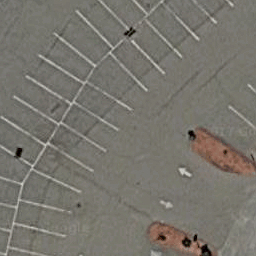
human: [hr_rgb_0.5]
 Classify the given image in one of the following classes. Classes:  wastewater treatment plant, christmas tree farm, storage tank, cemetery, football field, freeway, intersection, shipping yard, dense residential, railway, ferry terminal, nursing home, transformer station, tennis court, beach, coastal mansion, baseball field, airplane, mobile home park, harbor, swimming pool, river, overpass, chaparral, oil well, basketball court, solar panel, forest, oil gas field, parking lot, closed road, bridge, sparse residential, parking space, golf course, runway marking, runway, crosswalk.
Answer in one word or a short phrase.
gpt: parking space